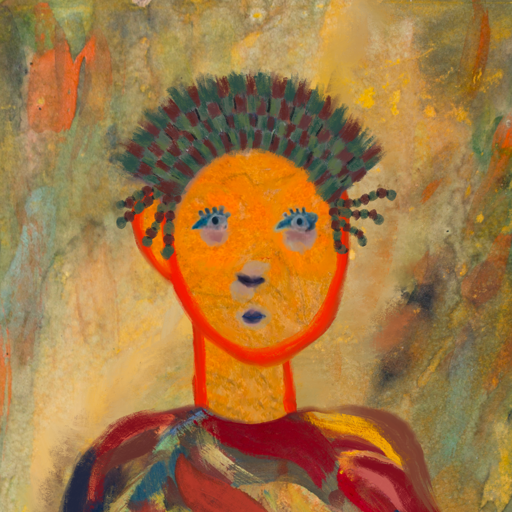
Background: Comrade, Head And Neck Front: Sisters, Face Front: Hill_Girl, Bust: Mother_And_Son_Son, Hair Front: Blank, Head Accessory: After_Raid_Crown, Second Necklace: Blank, Necklace: Blank, Baby: Blank